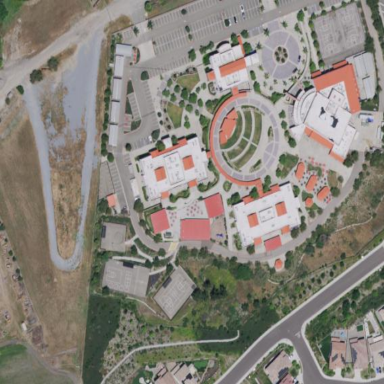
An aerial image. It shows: School.